Question: I have created a VerticalLayout in run time and added few checkbox on it. But the checkbox have huge whitspace on the top of the form. I am not able to reduce the gap between them and trim the extra whitespace on top.
Below is source code of ui and cpp file:
HideChartConfig.ui
'''
<?xml version="1.0" encoding="UTF-8"?>
<ui version="4.0">
<class>HideChartConfig</class>
<widget class="QDialog" name="HideChartConfig">
<property name="geometry">
<rect>
<x>0</x>
<y>0</y>
<width>400</width>
<height>559</height>
</rect>
</property>
<property name="windowTitle">
<string></string>
</property>
<widget class="QScrollArea" name="scrollArea">
<property name="geometry">
<rect>
<x>10</x>
<y>10</y>
<width>381</width>
<height>471</height>
</rect>
</property>
<property name="widgetResizable">
<bool>true</bool>
</property>
<widget class="QWidget" name="scrollAreaWidgetContents">
<property name="geometry">
<rect>
<x>0</x>
<y>0</y>
<width>379</width>
<height>469</height>
</rect>
</property>
</widget>
</widget>
<widget class="QPushButton" name="okButton">
<property name="geometry">
<rect>
<x>310</x>
<y>510</y>
<width>75</width>
<height>23</height>
</rect>
</property>
<property name="text">
<string>OK</string>
</property>
</widget>
</widget>
<layoutdefault spacing="6" margin="11"/>
<resources/>
<connections/>
</ui>
'''
Inside the constructor of HideChartConfig:
'''
this->setWindowFlags(Qt::Dialog | Qt::CustomizeWindowHint | Qt::WindowTitleHint | Qt::WindowCloseButtonHint);
ui->setupUi(this);
QPalette pal = ui->scrollArea->palette();
pal.setColor(QPalette::Background, Qt::white);
ui->scrollArea->setPalette(pal);
QWidget* container = new QWidget();
m_ContainerLayout = new QVBoxLayout();
container->setLayout(m_ContainerLayout);
ui->scrollArea->setWidget(container);
m_ContainerLayout->addStretch();
for (int i = 0; i < 3; i++)
{
QCheckBox *checkbox = new QCheckBox("Hello");
m_ContainerLayout->addWidget(checkbox, 0, Qt::AlignTop);
}
m_ContainerLayout->addStretch();
m_ContainerLayout->setSpacing(0);
'''
Also attaching screenshot for reference:

I want the checkboxes to appear on top of the form and trim the extra white space on top.
Any help is appreciated. Thanks in advance!
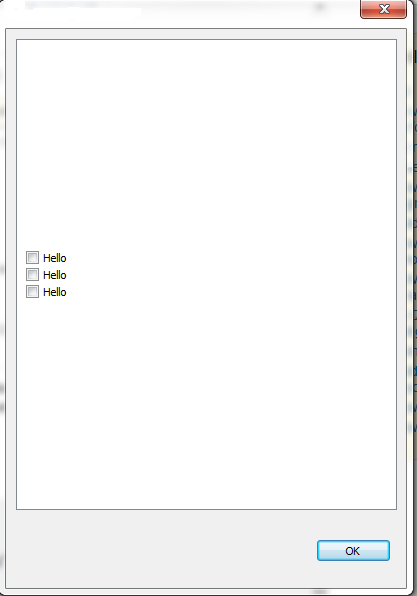
Answer: Try to remove the first line
'''
m_ContainerLayout->addStretch();
'''
It gives the space on top. (The second line gives the space on bottom.)